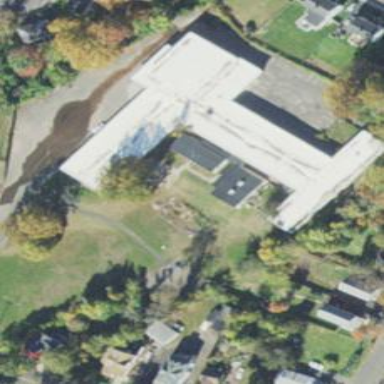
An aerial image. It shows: School.